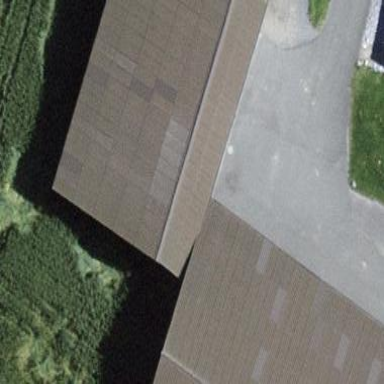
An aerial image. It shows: Shed.